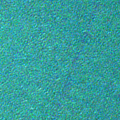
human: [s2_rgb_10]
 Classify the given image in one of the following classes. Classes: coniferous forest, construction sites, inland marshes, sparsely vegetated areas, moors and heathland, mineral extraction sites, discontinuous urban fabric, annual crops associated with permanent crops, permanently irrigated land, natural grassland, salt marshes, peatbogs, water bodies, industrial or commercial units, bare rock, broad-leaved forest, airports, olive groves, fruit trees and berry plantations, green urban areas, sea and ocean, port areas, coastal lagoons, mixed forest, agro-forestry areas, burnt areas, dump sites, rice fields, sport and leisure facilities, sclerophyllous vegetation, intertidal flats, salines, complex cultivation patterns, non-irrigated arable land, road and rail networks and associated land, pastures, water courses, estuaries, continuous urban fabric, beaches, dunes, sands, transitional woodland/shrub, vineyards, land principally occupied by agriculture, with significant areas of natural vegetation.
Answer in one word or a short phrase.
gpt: sea and ocean